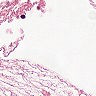
Metastatic tissue present: no